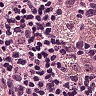
Metastatic tissue present: no